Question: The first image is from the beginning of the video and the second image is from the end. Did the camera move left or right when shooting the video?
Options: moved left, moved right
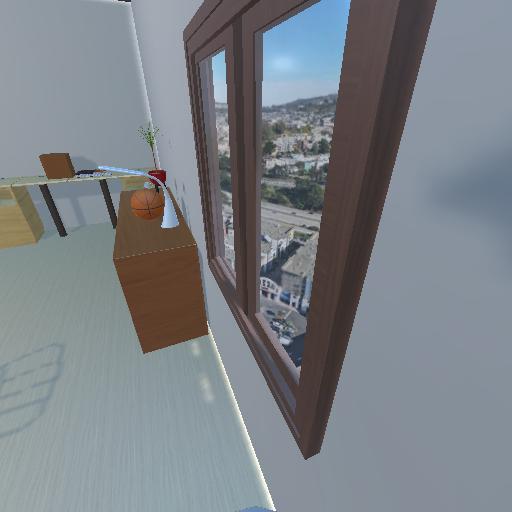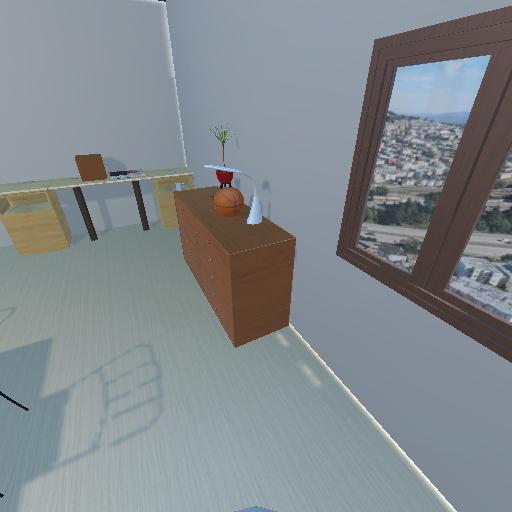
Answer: moved left